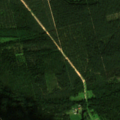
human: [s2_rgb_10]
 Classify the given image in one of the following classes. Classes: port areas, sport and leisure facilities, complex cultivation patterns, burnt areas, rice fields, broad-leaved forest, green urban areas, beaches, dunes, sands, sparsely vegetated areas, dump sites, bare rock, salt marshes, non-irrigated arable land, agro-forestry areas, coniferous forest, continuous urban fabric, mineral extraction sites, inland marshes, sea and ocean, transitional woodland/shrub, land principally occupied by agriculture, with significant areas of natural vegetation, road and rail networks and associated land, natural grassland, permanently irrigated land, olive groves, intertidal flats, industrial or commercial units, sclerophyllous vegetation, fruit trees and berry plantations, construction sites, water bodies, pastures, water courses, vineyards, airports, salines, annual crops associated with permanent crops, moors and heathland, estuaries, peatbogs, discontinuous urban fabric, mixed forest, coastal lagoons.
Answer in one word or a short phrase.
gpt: land principally occupied by agriculture, with significant areas of natural vegetation, coniferous forest, mixed forest, transitional woodland/shrub